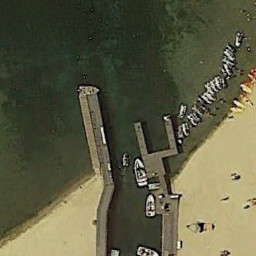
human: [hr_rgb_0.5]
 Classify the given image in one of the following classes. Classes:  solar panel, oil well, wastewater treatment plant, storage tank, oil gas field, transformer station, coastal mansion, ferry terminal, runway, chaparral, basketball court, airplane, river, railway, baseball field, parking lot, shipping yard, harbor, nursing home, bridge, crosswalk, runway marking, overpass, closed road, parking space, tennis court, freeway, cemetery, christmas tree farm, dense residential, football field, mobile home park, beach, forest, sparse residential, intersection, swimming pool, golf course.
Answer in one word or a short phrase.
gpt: ferry terminal